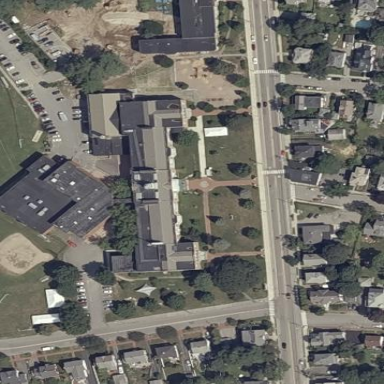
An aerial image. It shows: School building or complex.